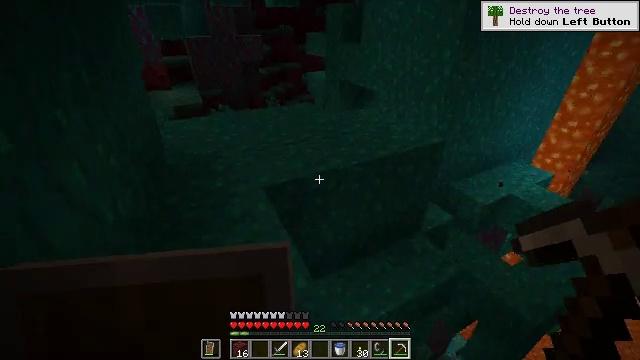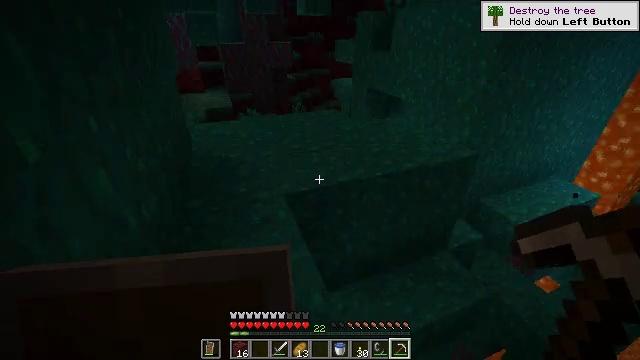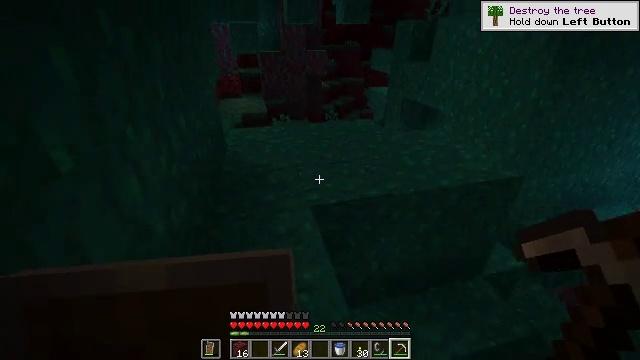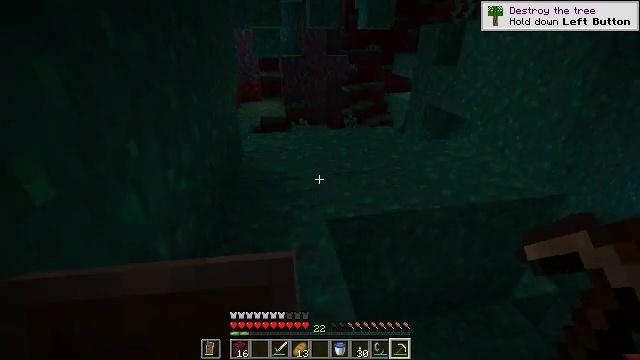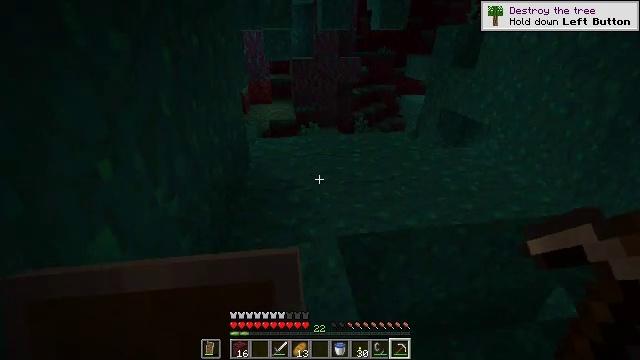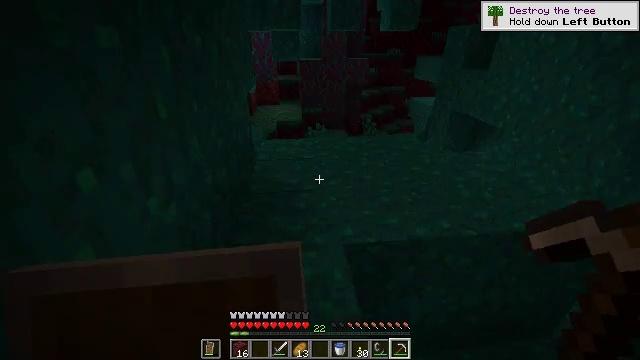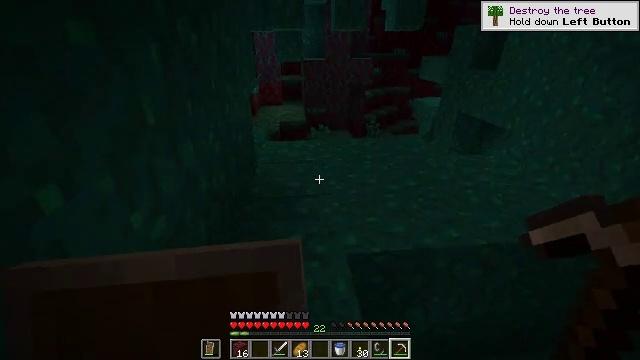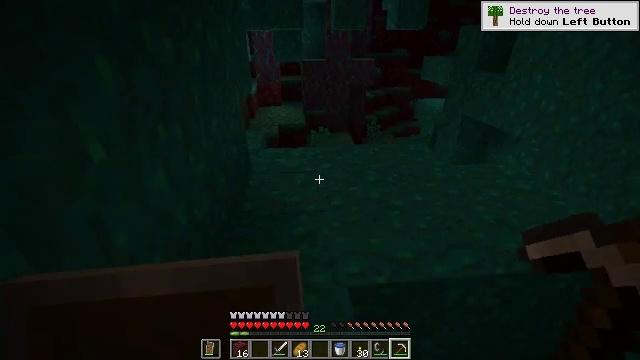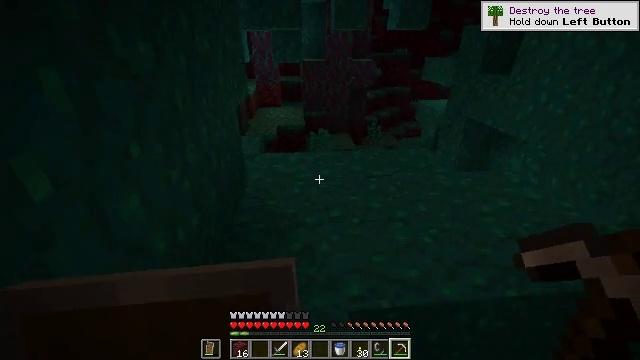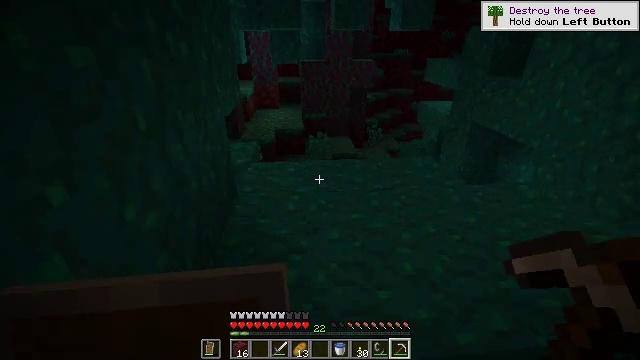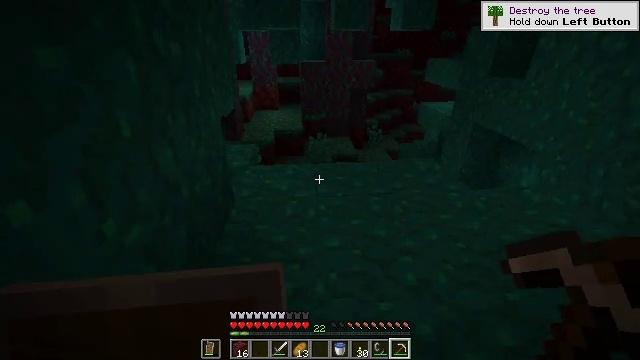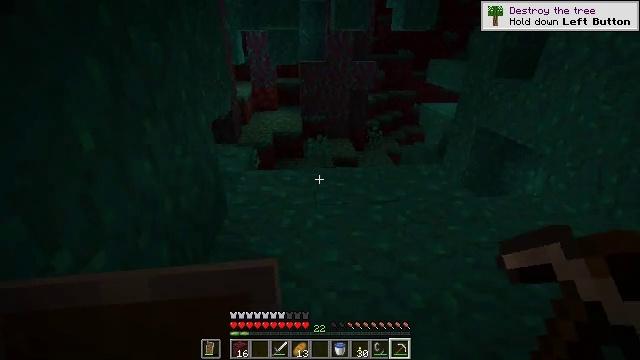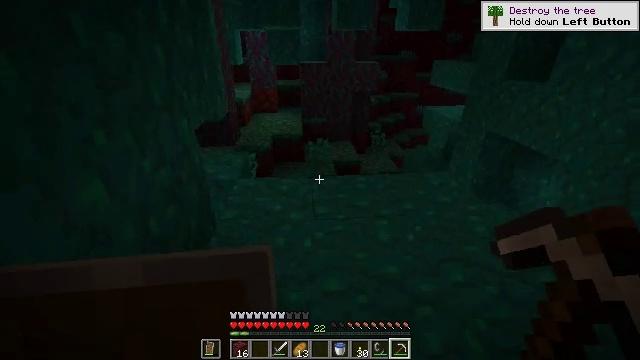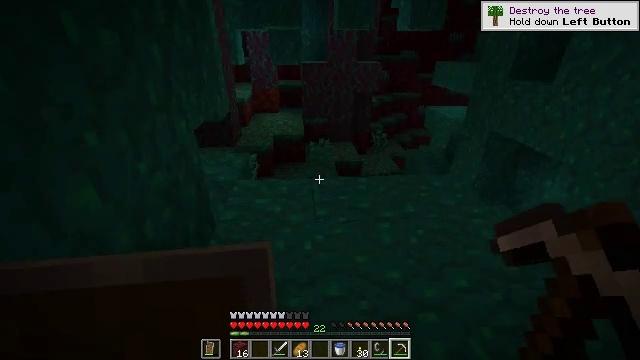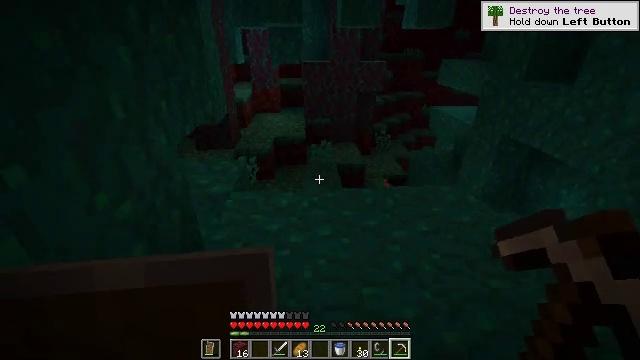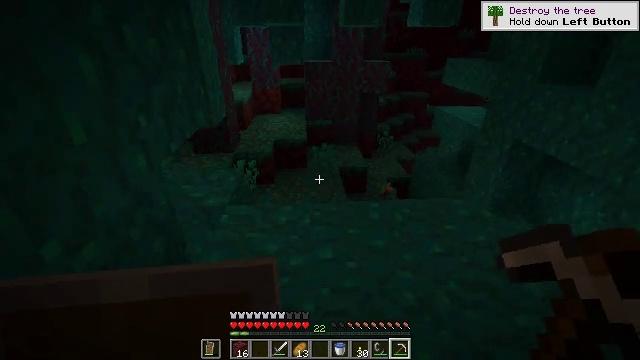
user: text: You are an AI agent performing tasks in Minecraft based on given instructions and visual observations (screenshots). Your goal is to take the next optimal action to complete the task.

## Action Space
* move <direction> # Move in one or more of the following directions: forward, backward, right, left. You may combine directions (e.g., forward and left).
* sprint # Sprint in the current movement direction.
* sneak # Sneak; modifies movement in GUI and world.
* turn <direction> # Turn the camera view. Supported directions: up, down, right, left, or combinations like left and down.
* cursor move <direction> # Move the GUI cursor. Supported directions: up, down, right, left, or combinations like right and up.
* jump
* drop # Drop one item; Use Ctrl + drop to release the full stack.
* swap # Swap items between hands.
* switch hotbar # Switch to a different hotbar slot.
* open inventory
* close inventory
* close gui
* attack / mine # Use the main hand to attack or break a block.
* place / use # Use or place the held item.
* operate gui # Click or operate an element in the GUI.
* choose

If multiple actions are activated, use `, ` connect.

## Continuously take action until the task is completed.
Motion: motion action
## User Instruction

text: Gather warped nylium from the ground.
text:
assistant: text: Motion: move forward, turn left and up
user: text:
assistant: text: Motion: move forward, turn left and up
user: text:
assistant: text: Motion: move forward, turn left
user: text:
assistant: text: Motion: move forward, turn left
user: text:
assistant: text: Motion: move forward, turn left
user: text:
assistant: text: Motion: move forward
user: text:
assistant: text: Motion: move forward
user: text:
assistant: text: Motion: move forward
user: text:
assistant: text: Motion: move forward
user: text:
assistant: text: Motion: move forward
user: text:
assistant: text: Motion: move forward
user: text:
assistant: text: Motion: move forward
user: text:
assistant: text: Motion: move forward
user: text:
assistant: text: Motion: move forward
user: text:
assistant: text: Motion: move forward
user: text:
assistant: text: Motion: move forward
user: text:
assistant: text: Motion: move forward
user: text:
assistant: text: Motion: move forward
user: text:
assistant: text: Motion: move forward
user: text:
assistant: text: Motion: move forward, turn left and down
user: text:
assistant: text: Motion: move forward, turn left and down
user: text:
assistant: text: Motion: move forward, turn left and down
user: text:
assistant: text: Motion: move forward, turn left and down
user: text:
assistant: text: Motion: move forward, turn left and down
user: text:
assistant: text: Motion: turn left and down
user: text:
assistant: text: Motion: turn left and down
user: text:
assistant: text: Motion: turn left and down
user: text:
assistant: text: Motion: turn left and down
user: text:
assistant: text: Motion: turn left and down
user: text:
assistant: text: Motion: turn left and down